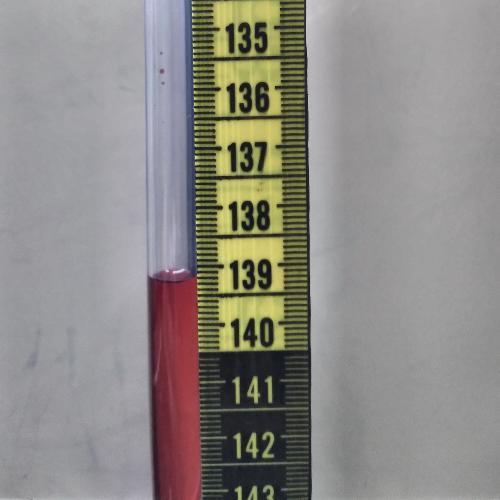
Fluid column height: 139.2 cm